Question: I have created a 'TableLayout' with two rows where first row has one 'TextView' and second row has two columns, first one has a 'ListView' and the second one has one 'EditText' and a 'Button' each in different rows. I want both rows of equal height (exactly half of the screen) and both of the columns of second row should be of equal width (exactly half of the screen). I Want to build something like this:
How should I proceed ? Which layout I should choose?
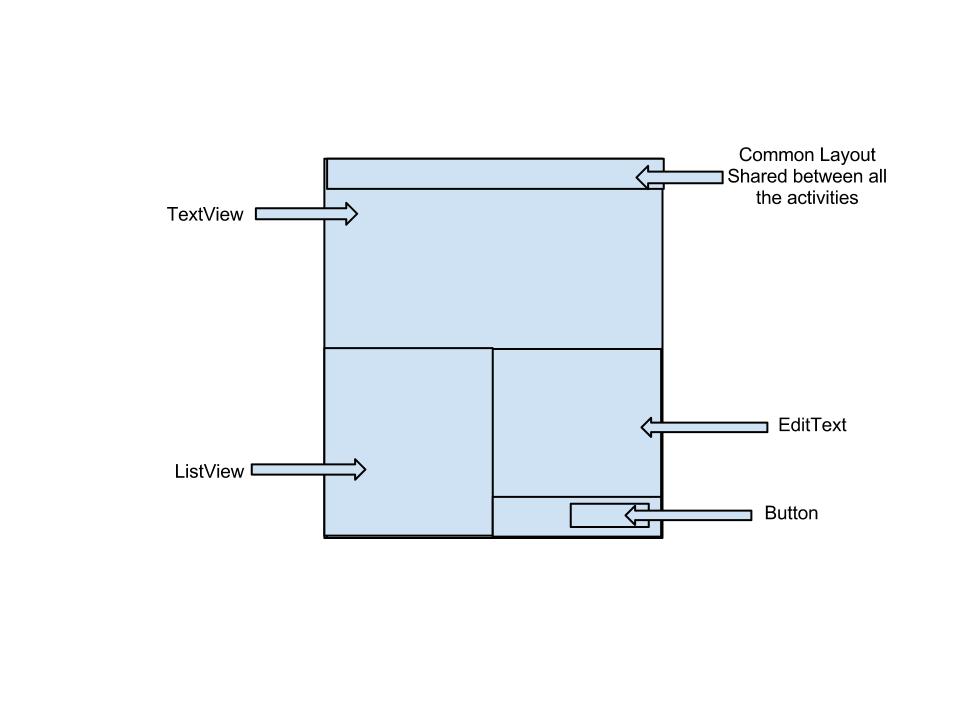
Answer: I don't think your current solution will work(because of the requirement for equal space(width and height) + the 'ListView' presence). One solution is to use nested 'weights'(which are bad for performance, but(probably, without knowing what you do) not something that important that will break your app) like in the layout below:
'''
<?xml version="1.0" encoding="utf-8"?>
<LinearLayout xmlns:android="http://schemas.android.com/apk/res/android"
android:layout_width="fill_parent"
android:layout_height="fill_parent"
android:orientation="vertical" >
<include
android:layout_width="fill_parent"
android:layout_height="wrap_content"
layout="@layout/identical_layout" />
<TextView
android:id="@+id/textView1"
android:layout_width="fill_parent"
android:layout_height="0dp"
android:layout_weight="1"
android:text="TextView" />
<LinearLayout
android:layout_width="fill_parent"
android:layout_height="0dp"
android:layout_weight="1" >
<ListView
android:id="@+id/list"
android:layout_width="0dp"
android:layout_height="fill_parent"
android:layout_weight="1" >
</ListView>
<LinearLayout
android:layout_width="0dp"
android:layout_height="fill_parent"
android:layout_weight="1"
android:orientation="vertical" >
<EditText
android:layout_width="fill_parent"
android:layout_height="wrap_content" />
<Button
android:layout_width="fill_parent"
android:layout_height="wrap_content"
android:text="ddd" />
</LinearLayout>
</LinearLayout>
</LinearLayout>
'''
Another option to avoid the nested 'weights' problem is to use a 'RelativeLayout' like below(I haven't tested it):
'''
<?xml version="1.0" encoding="utf-8"?>
<RelativeLayout xmlns:android="http://schemas.android.com/apk/res/android"
android:layout_width="fill_parent"
android:layout_height="fill_parent" >
<include
android:id="@+id/included_layout"
android:layout_width="fill_parent"
android:layout_height="wrap_content"
layout="@layout/identical_layout" />
<RelativeLayout
android:layout_width="fill_parent"
android:layout_height="fill_parent"
android:layout_below="@id/included_layout" >
<View
android:id="@+id/anchor"
android:layout_width="0dp"
android:layout_height="0dp"
android:layout_centerVertical="true" />
<TextView
android:id="@+id/textView1"
android:layout_width="fill_parent"
android:layout_height="0dp"
android:layout_above="@id/anchor"
android:layout_alignParentTop="true"
android:background="#99cc00"
android:text="TextView" />
<LinearLayout
android:layout_width="fill_parent"
android:layout_height="0dp"
android:layout_alignParentBottom="true"
android:layout_below="@id/anchor" >
<ListView
android:id="@+id/list"
android:layout_width="0dp"
android:layout_height="fill_parent"
android:layout_weight="1" >
</ListView>
<LinearLayout
android:layout_width="0dp"
android:layout_height="fill_parent"
android:layout_weight="1"
android:orientation="vertical" >
<EditText
android:layout_width="fill_parent"
android:layout_height="wrap_content" />
<Button
android:layout_width="fill_parent"
android:layout_height="wrap_content"
android:text="ddd" />
</LinearLayout>
</LinearLayout>
</RelativeLayout>
</RelativeLayout>
'''
The 'identical_layout' layout file represents the common layout shared by your 'Activities'.